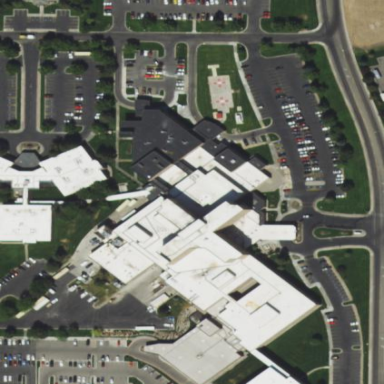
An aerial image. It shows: Hospital providing healthcare services.